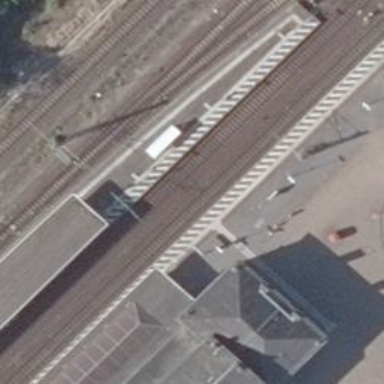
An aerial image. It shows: Platform edge at railway station.